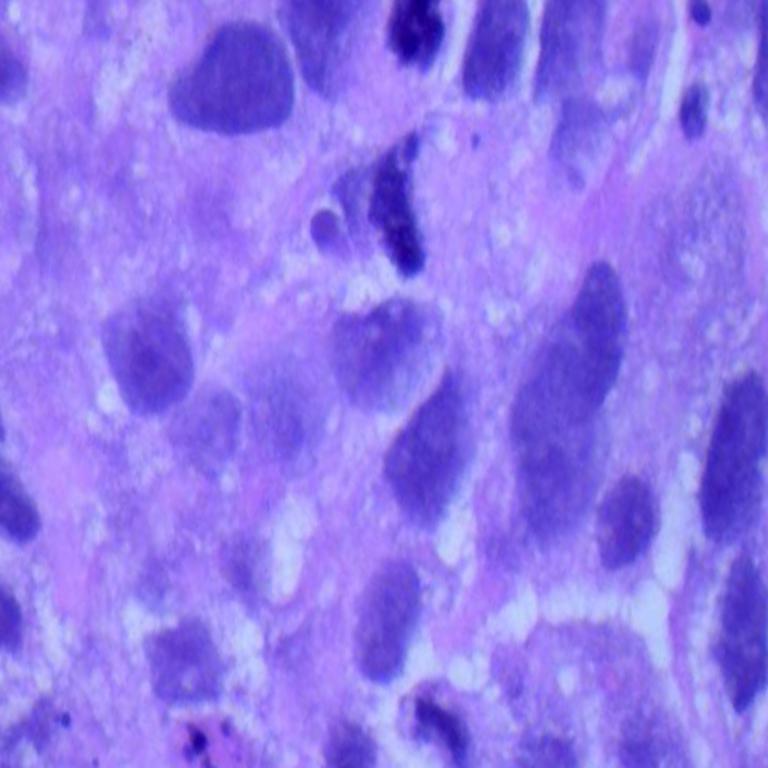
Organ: lung
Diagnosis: squamous carcinomas